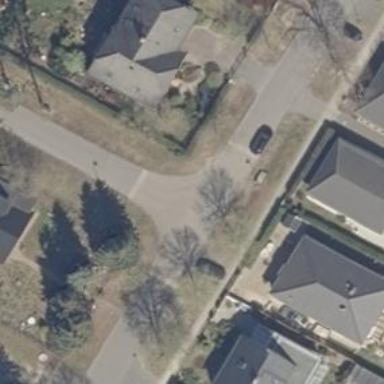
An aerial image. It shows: Residential road without sidewalk.